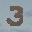
Label: 3